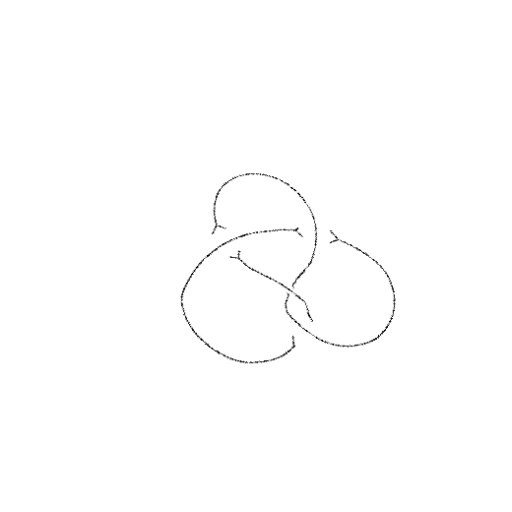
Crossing number: 4